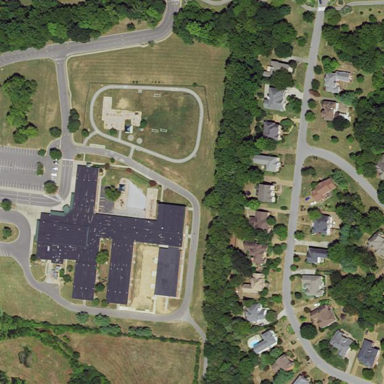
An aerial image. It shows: School.